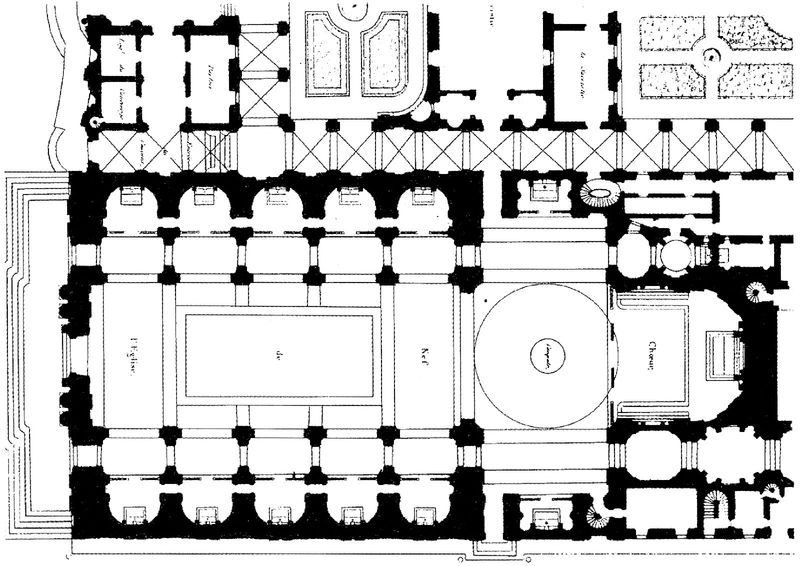
Titel: Santa Maria in Vallicella (Chiesa Nuova)
Künstler: Matteo da Castello
Standort: Rom (EU - I - Latium)
Schlagwörter: weiß, schwarz, skizze, zeichnung, anlage, architektur, kirche, wege, kreis, schiff, schiffe, linien, kuppel, treppe, detail, aufgang, stufen, bögen, wände, eingang, rechteck, dom, schwarzweiss, kathedrale, kirchenschiff, mauern, romanik, chor, beete, plan, viereck, basilika, grundriss, kreuzgang, bauplan, seitenschiffe, seitenkapellen, rabatten, wandpfeilerkirhe, grudn, chorus